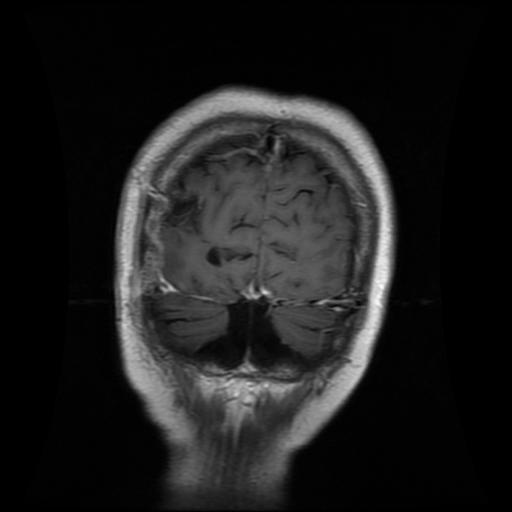
Label: glioma